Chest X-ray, PA view. Patient: 19 years old, sex F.
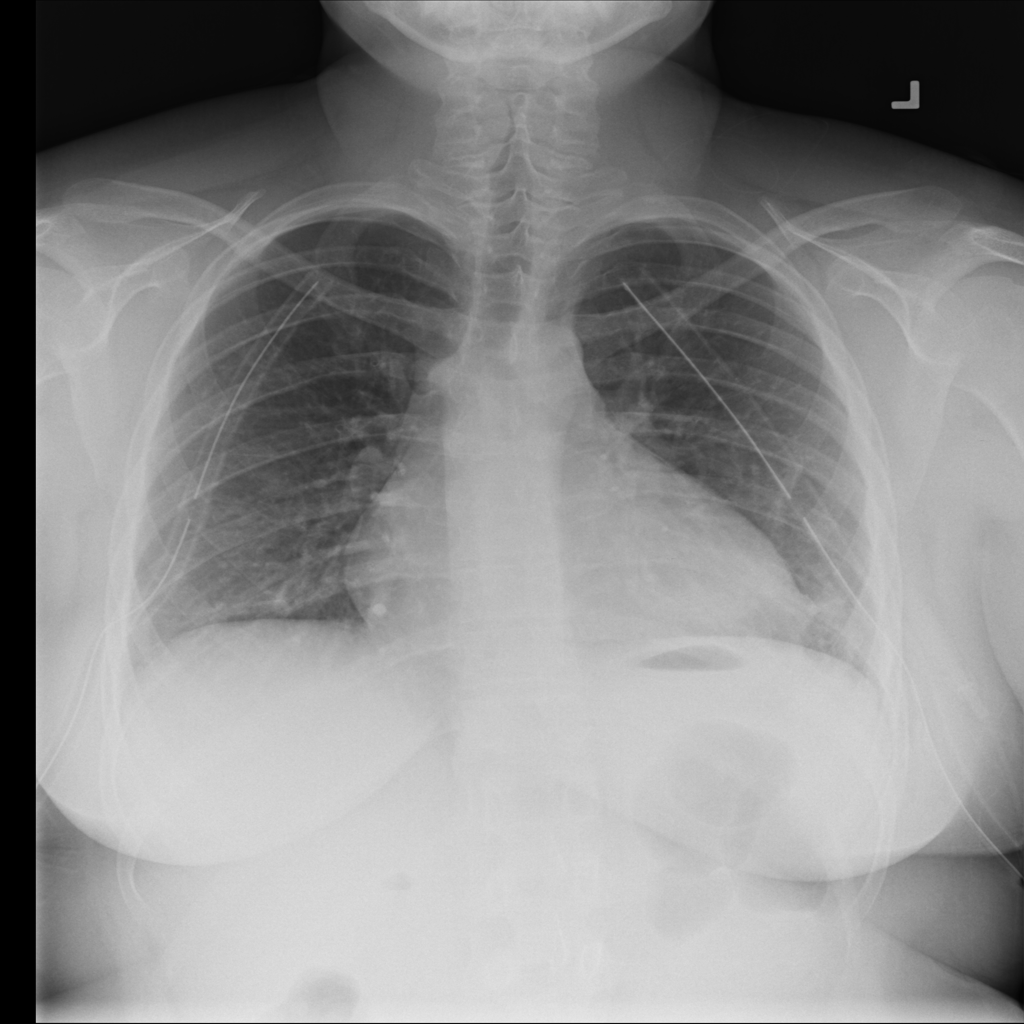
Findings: No Finding